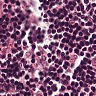
Metastatic tissue present: no